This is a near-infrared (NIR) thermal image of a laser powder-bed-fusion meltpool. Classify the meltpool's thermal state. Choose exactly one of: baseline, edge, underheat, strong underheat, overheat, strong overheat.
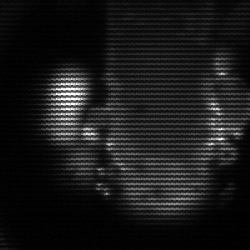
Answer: strong underheat